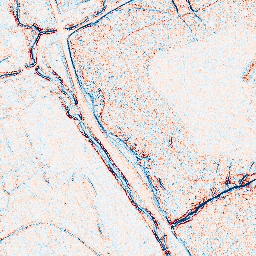
Category: edge_preserving
Decomposition family: anisotropic_diffusion
Decomposition parameters: iterations: 5
kappa: 10
gamma: 0.05
Upsampling method: regularized
Upsampling parameters: scale: 2
lambda_reg: 0.01
Upsampling scale: 2